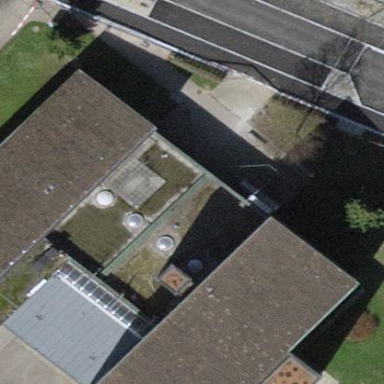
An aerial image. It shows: View of roof of building.